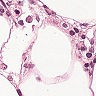
Metastatic tissue present: no